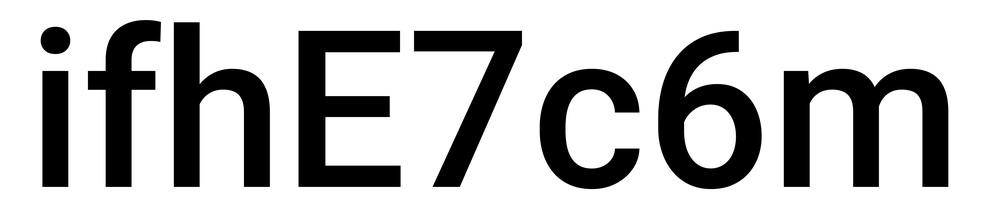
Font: Roboto_Medium